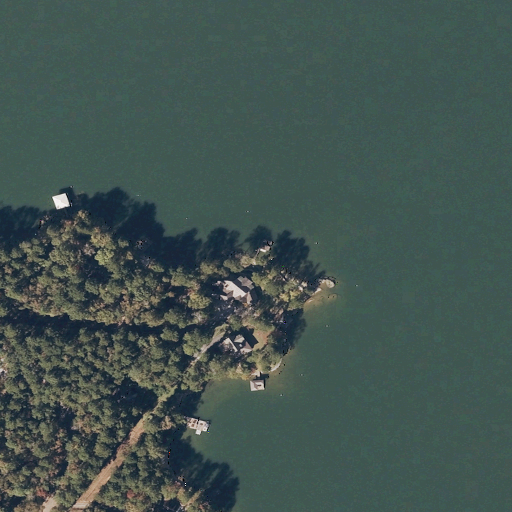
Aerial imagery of cape in Alabama named Neros Point containing open water, evergreen forest, open development, mixed forest, deciduous forest, low intensity development, and herbaceous wetlands